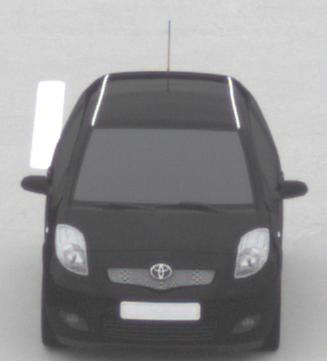
Make: Toyota
Model: Yaris 1.0
Detailed model: Yaris (XP13)
Model produced from: 2011/10
Model produced until: 2014/08
Doors: 3
Color: black
Road condition: dry road
Daytime: midday
Contrast: low contrast